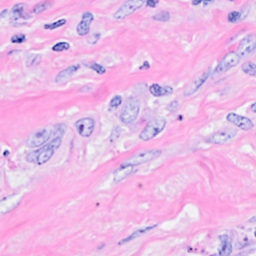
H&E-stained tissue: Breast